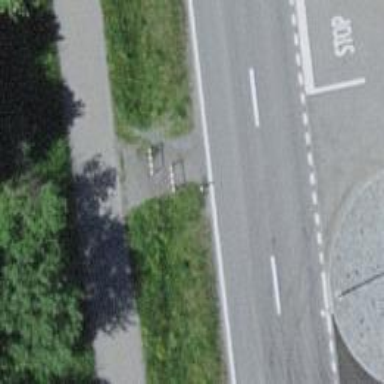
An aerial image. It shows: Double cycle barrier is in place.